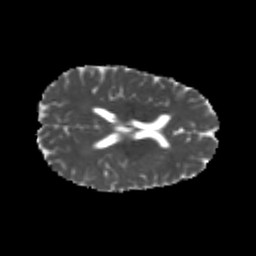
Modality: MD
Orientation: axial
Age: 25
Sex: female
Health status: healthy
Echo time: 0.074 s